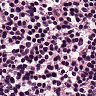
Metastatic tissue present: no